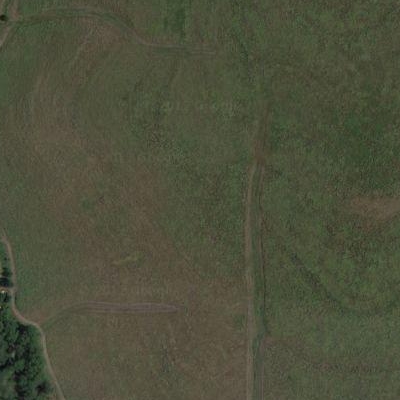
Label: aGrass